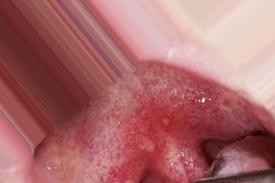
Condition: Mouth Ulcer